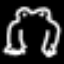
Label: frog